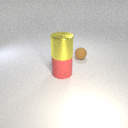
large yellow metal cylinder above large red rubber cylinder